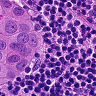
Metastatic tissue present: yes